Question: When I start 'mongod' in my console, this screen always shows up.

Is this the correct result?
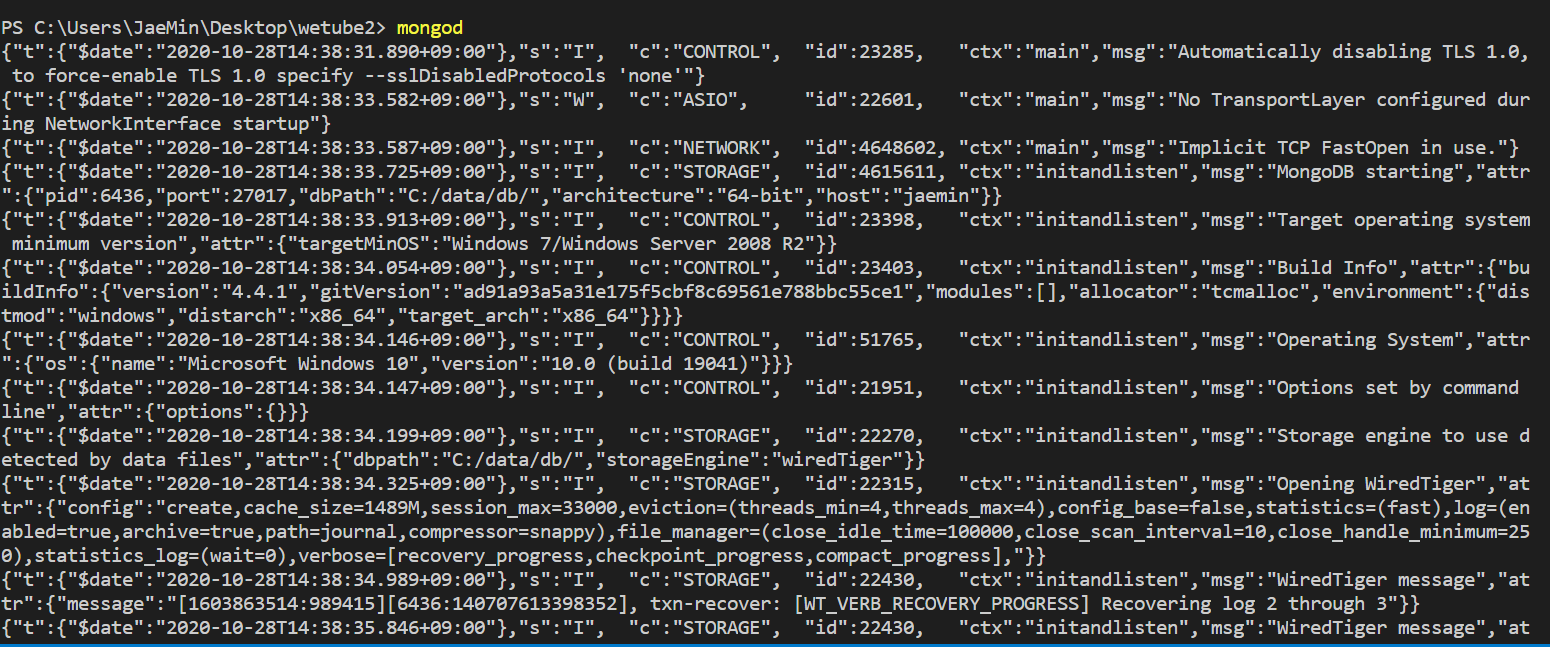
Answer: Use either <URL> on the command line.